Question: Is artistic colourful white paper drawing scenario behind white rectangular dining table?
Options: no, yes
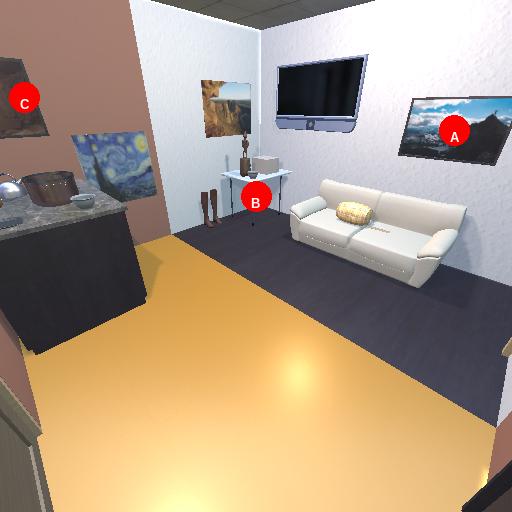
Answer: no